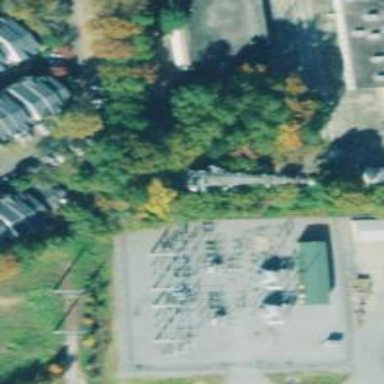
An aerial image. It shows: Distribution level power substation surrounded by fence.